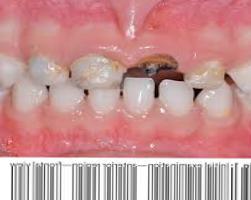
Condition: Caries